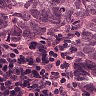
Metastatic tissue present: yes